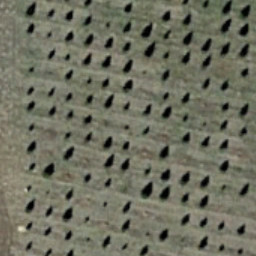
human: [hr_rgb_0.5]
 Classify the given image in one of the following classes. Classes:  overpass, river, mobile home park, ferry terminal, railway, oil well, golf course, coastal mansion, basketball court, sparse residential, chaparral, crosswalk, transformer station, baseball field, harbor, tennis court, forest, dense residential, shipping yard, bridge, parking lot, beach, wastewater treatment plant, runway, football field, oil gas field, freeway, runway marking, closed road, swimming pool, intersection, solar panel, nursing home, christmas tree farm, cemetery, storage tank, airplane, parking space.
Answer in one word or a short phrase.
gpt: christmas tree farm